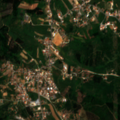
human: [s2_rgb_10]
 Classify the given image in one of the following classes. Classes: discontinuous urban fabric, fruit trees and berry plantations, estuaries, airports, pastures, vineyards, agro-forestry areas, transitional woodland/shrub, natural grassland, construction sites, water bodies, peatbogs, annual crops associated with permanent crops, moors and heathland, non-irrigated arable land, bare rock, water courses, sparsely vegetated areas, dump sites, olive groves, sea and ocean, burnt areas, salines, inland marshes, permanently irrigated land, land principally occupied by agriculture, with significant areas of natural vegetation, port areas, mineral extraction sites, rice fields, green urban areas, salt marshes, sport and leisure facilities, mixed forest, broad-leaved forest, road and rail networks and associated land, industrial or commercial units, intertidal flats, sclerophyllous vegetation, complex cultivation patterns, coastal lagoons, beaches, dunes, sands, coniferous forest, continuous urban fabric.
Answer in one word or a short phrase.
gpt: discontinuous urban fabric, complex cultivation patterns, mixed forest